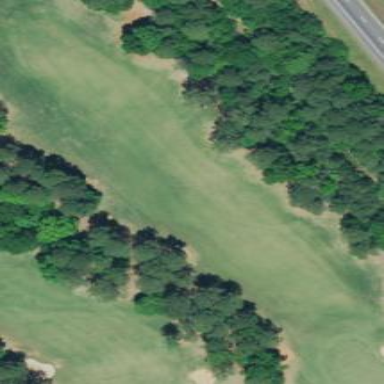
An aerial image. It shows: Grassy area designated as golf fairway.